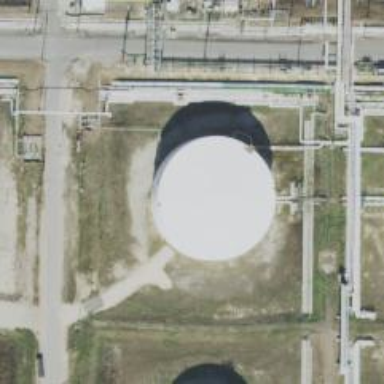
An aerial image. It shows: Storage tank created as man-made structure.